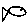
Label: fish